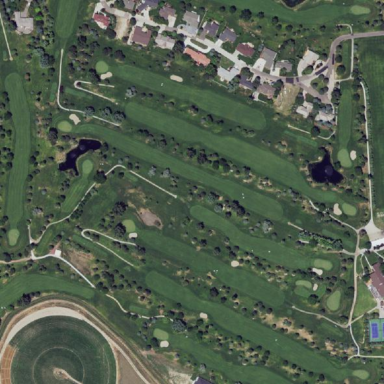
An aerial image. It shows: Golf course.